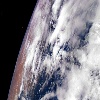
Label: cloud